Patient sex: M
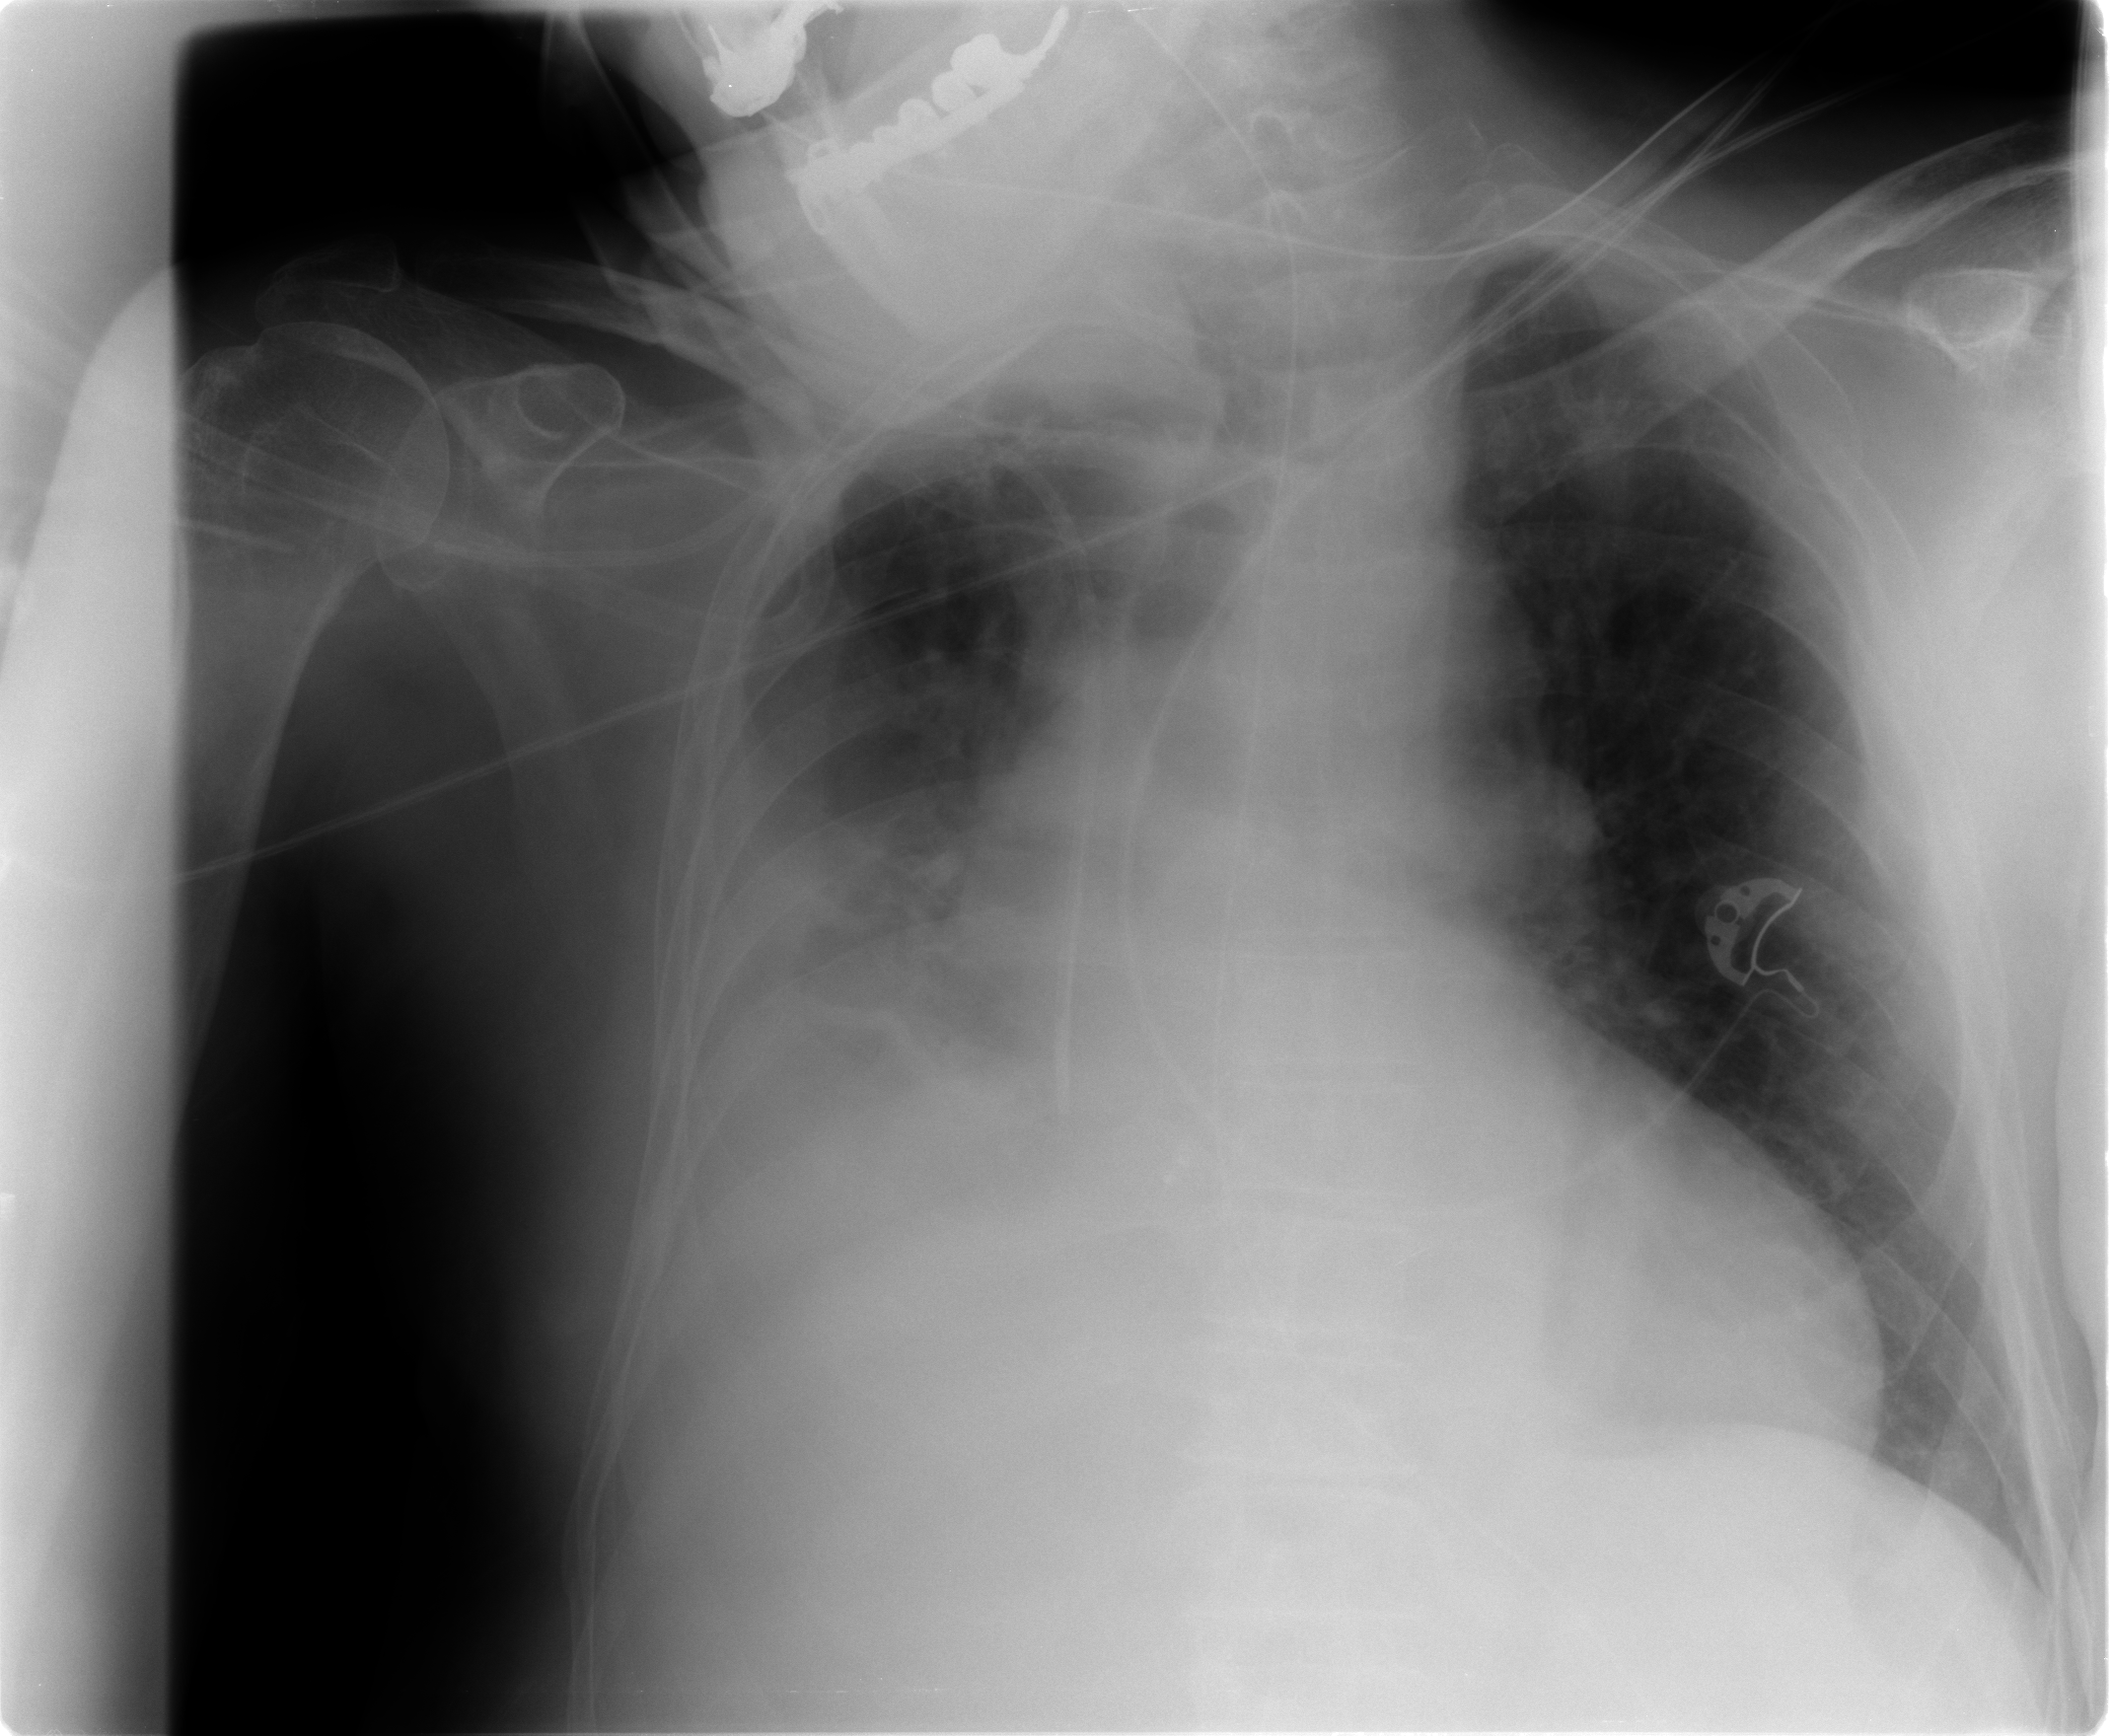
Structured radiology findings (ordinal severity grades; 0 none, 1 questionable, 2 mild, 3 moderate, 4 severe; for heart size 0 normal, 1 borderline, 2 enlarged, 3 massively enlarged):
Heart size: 2
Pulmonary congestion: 3
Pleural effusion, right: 0
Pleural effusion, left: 0
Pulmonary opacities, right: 2
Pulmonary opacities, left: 0
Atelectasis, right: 3
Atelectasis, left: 1